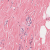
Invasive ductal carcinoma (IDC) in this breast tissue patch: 0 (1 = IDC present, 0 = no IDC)